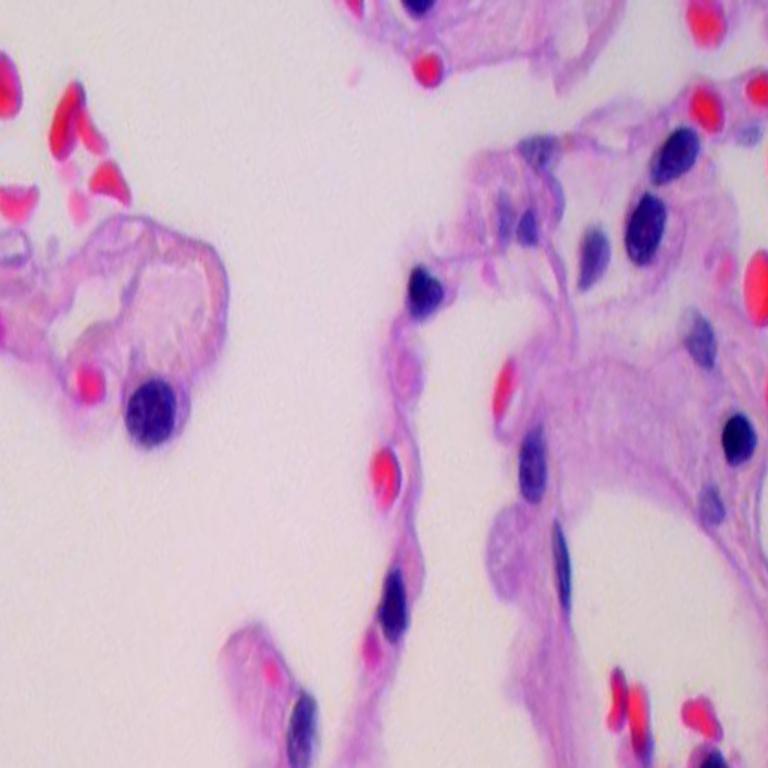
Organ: lung
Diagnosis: benign